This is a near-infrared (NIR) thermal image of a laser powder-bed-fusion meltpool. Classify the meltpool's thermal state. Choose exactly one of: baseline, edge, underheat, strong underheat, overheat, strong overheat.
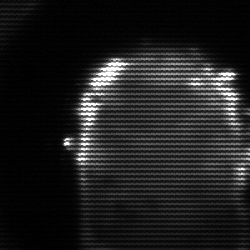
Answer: baseline